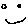
Label: smiley face